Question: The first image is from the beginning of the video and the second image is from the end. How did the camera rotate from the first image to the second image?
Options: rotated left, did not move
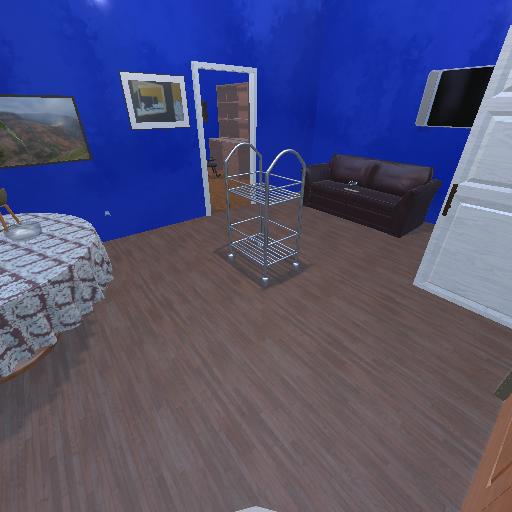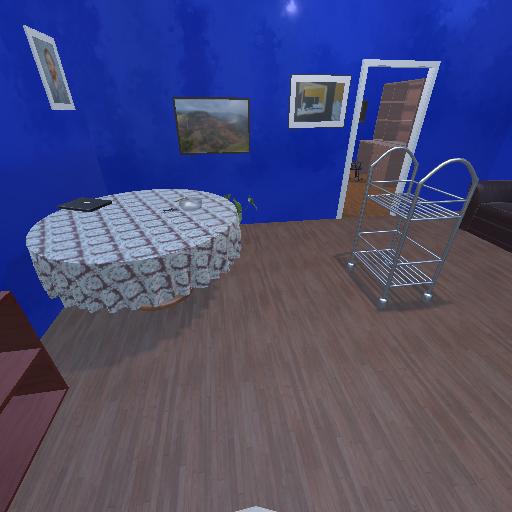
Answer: rotated left